Field crop: maize
Growth stage: 1
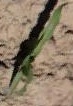
Species: maize